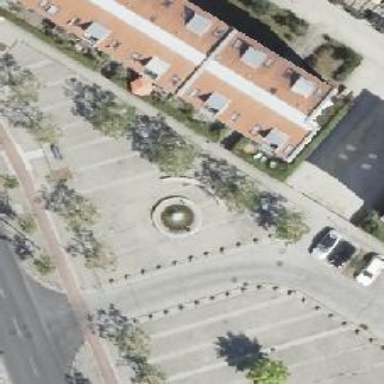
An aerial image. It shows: Fountain.